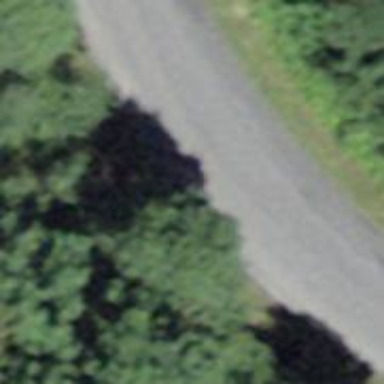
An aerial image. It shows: Asphalt road classified as tertiary.